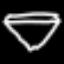
Label: diamond